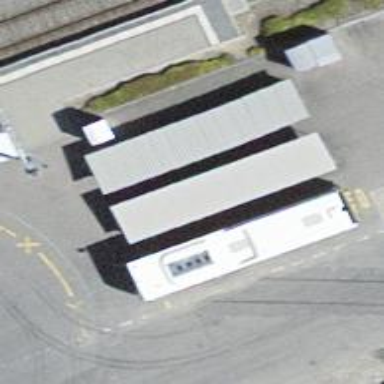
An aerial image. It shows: Bicycle parking facility.